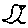
Label: bird